The image is a wavelet scalogram (time versus scale/frequency) of a rolling-element bearing's vibration signal. What is the most likely bearing condition (normal, inner_race, outer_race, ball)?
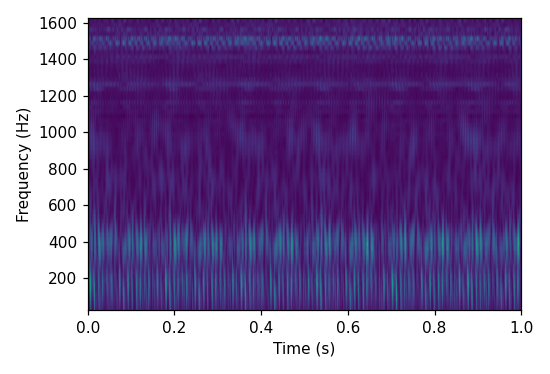
Answer: outer_race